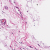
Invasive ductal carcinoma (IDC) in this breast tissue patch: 0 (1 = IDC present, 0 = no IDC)